Field crop: maize
Growth stage: 2
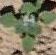
Species: chenopodium